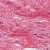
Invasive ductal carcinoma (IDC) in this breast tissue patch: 0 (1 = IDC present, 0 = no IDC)